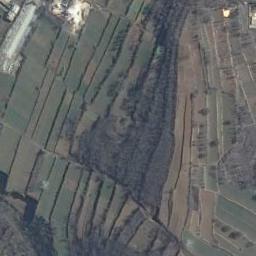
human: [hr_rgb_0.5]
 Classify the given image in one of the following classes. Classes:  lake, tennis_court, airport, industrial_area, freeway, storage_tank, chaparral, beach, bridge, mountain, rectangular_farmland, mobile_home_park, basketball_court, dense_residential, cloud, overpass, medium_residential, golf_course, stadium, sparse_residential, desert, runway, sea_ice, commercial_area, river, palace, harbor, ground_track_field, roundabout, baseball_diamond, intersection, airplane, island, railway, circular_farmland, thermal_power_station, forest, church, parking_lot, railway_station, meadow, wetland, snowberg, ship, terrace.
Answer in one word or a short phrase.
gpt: terrace